Field crop: maize
Growth stage: 2
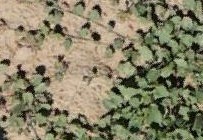
Species: convolvulus